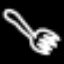
Label: fork